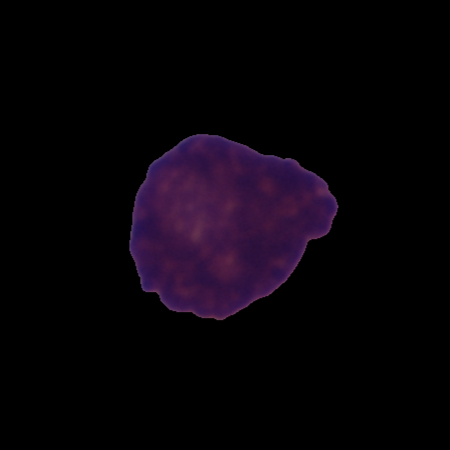
Label: cancer